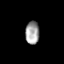
Tissue: prostate
Cell type: B cells
Senescence score: 0.8462
Nuclear area (px): 313
Mean DAPI intensity: 159.272